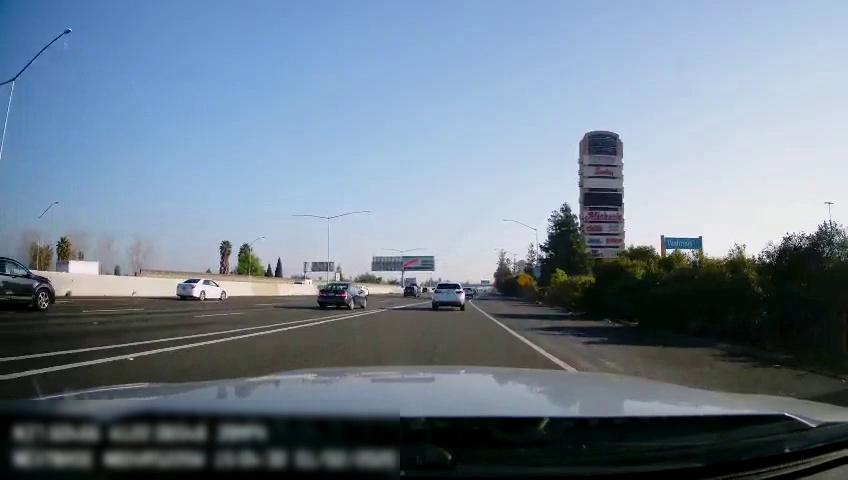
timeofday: Day
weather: Sunny
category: Drivable Space
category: Vehicles | SUV
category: Vehicles | SUV
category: Vehicles | SUV
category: Vehicles | Car
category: Vehicles | Car
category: Vehicles | Car
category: Vehicles | SUV
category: Vehicles | Car
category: Vehicles | SUV
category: Vehicles | Truck
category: Vehicles | Truck
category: Lanes | Current Lane
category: Lanes | Alternate Lane
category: Lanes | Alternate Lane
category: Lanes | Alternate Lane
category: Lanes | Alternate Lane
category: Traffic | Signs